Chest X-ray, PA view. Patient: 33 years old, sex F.
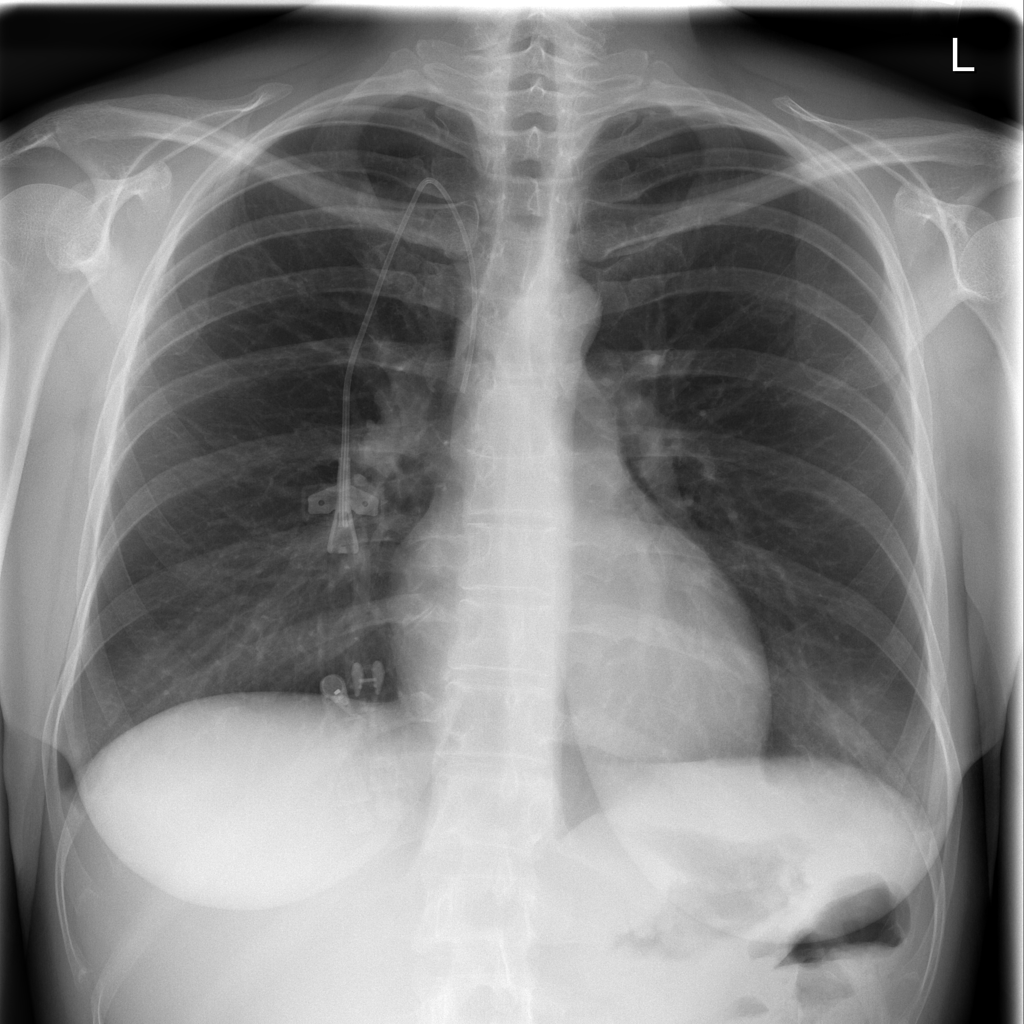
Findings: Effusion